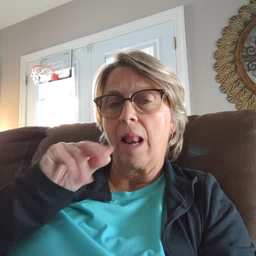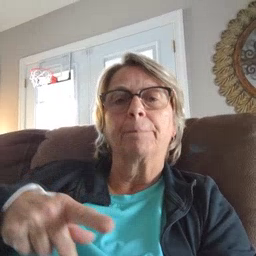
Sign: nap